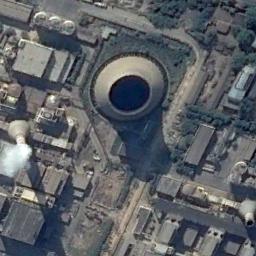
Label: thermal_power_station